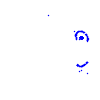
Particle: proton